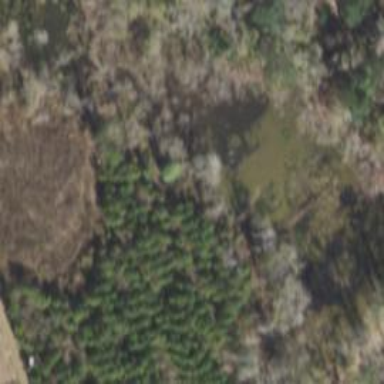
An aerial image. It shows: Marshy wetland area.